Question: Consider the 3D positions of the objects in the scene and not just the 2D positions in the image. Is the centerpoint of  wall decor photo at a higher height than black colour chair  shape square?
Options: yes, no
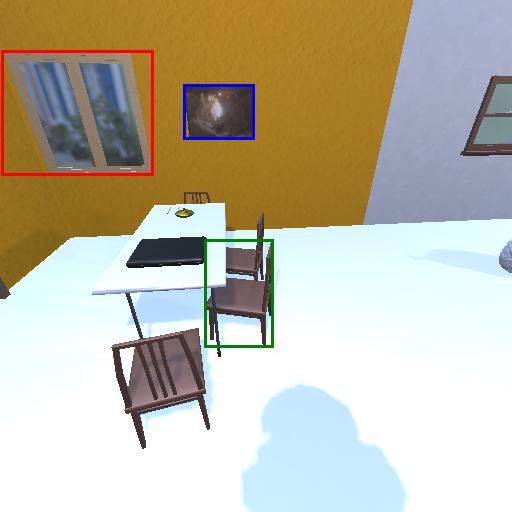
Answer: yes